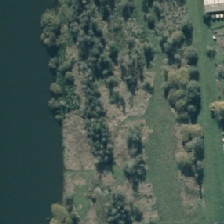
Land cover: manuka_kanuka